Question: I want to fetch a web page to analyze stock information. I use the following sample code to get html data using c#. While it compiles, running it always ends in an error.

The following is my sample code:
'''
string urlAddress = "http://pchome.syspower.com.tw/stock/sto0/ock2/sid2404.html";
var request = (HttpWebRequest)WebRequest.Create(urlAddress);
request.Method = "POST";
request.ContentType = "application/x-www-form-urlencoded";
request.ContentLength = 1414;
var requestStream = request.GetRequestStream();
requestStream.Write(Encoding.UTF8.GetBytes("is_check=1"), 0, 10);
requestStream.Close();
var response = (HttpWebResponse)request.GetResponse();
var sr = new StreamReader(response.GetResponseStream());
string rawData = sr.ReadToEnd();
sr.Close();
response.Close();
'''
Does anyone know how to solve this issue?
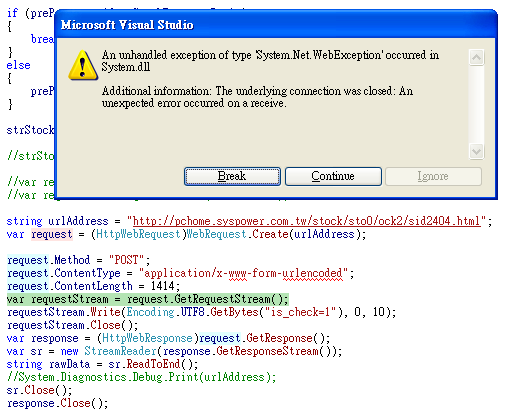
Answer: The errors were mostly related to the order of your code and the closing of 'Stream' objects your were still going to use.
Also I recommend to use 'using' where possible to correctly dispose objects.
Use this code:
'''
string rawData;
byte[] bytes = Encoding.UTF8.GetBytes("is_check=1");
HttpWebRequest request = (HttpWebRequest)WebRequest.Create(urlAddress);
request.Method = "POST";
request.ContentType = "application/x-www-form-urlencoded";
request.ContentLength = bytes.Length;
using (Stream requestStream = request.GetRequestStream())
{
requestStream.Write(bytes, 0, bytes.Length);
using (HttpWebResponse response = (HttpWebResponse)request.GetResponse())
{
using (StreamReader sr = new StreamReader(response.GetResponseStream()))
{
rawData = sr.ReadToEnd();
}
}
}
'''